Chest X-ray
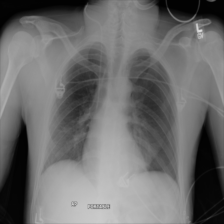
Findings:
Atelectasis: negative
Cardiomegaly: negative
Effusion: negative
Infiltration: negative
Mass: negative
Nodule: negative
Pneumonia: negative
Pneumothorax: negative
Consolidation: negative
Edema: negative
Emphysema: negative
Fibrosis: negative
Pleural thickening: negative
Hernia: negative